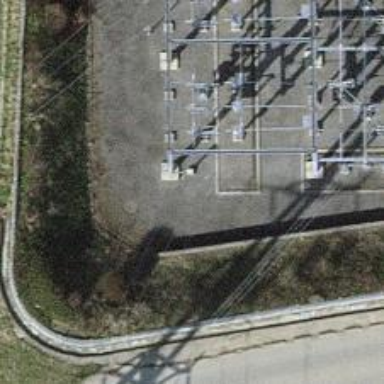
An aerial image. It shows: Three power lines with cables.